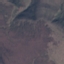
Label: HerbaceousVegetation